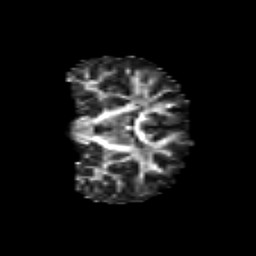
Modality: FA
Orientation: coronal
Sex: male
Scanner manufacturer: siemens
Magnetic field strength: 3 T
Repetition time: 5 s
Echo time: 0.071 s